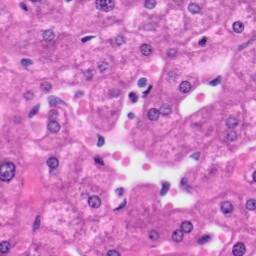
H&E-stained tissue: Liver